Field crop: tomato
Growth stage: 1
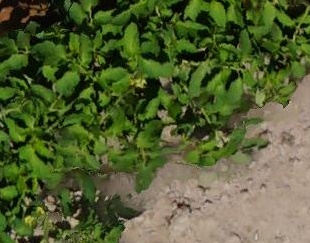
Species: tomato